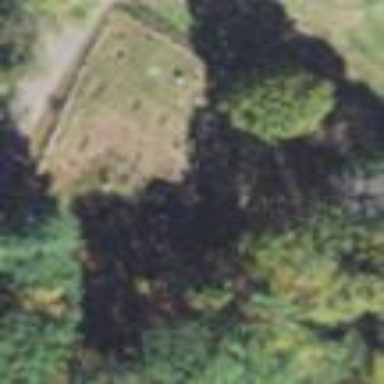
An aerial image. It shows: Cemetery.